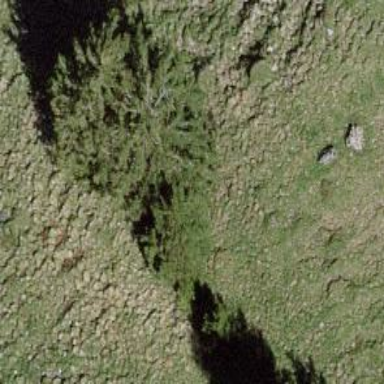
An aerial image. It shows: Needle-leaved tree in natural setting.